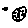
Label: moon